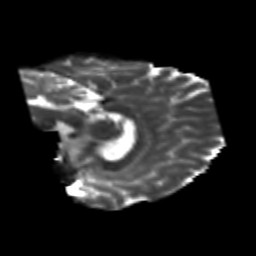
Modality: T2w
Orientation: sagittal
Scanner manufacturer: siemens
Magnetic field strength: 3 T
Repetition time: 6.8 s
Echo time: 0.093 s